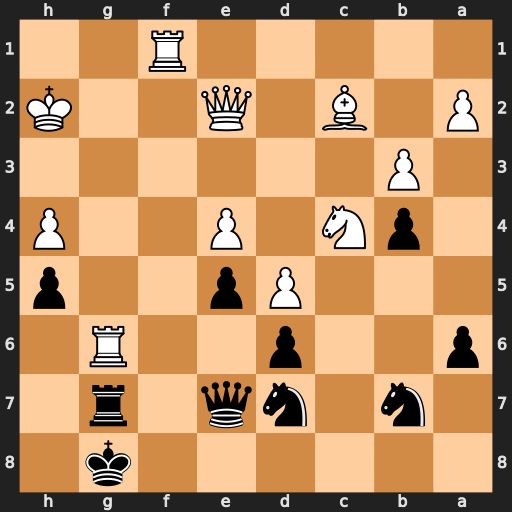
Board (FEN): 6k1/1n1nq1r1/p2p2R1/3Pp2p/1pN1P2P/1P6/P1B1Q2K/5R2
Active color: b
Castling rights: -
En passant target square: -
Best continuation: Qxh4+ Kg1 Rxg6+